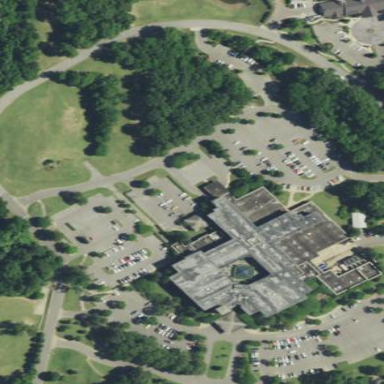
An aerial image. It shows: Hospital.